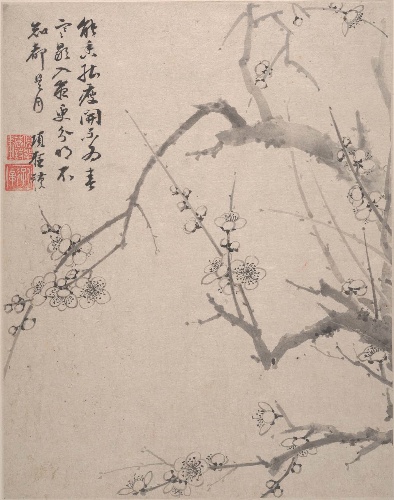
Title: 明/清  項聖謨　山水花鳥圖　冊|Landscapes, Flowers and Birds
Artist: Xiang Shengmo
Artist bio: Chinese, 1597–1658
Date: dated 1639
Object type: Album
Classification: Paintings
Medium: Album of eight paintings; ink and color on paper
Culture: China
Period: Ming dynasty (1368–1644)
Dimensions: 11 1/8 x 8 7/8 in. (28.3 x 22.5 cm)
Department: Asian Art
Credit line: Edward Elliott Family Collection, Purchase, The Dillon Fund Gift, 1981
Accession year: 1981
Repository: Metropolitan Museum of Art, New York, NY
Tags: Birds|Flowers|Landscapes